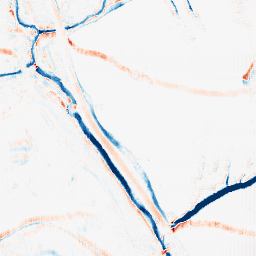
Category: morphological
Decomposition family: morphological_rect
Decomposition parameters: operation: average
width: 5
height: 10
Upsampling method: fft_zeropad
Upsampling parameters: scale: 8
Upsampling scale: 8